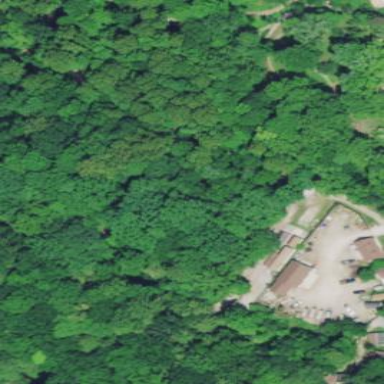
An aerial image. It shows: Miniature railway.